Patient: sex F, age 33
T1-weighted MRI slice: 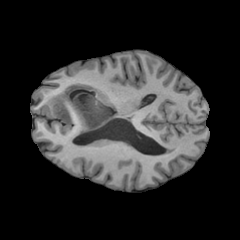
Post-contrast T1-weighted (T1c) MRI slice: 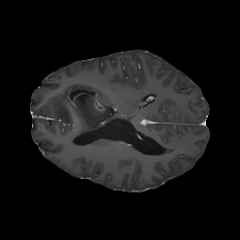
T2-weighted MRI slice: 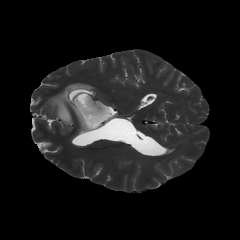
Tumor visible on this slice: yes
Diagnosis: Astrocytoma, IDH-mutant
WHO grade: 4